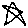
Label: star